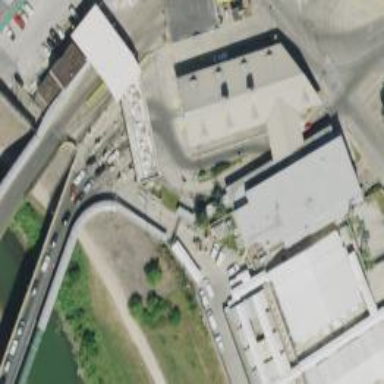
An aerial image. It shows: Border control barrier.